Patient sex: M
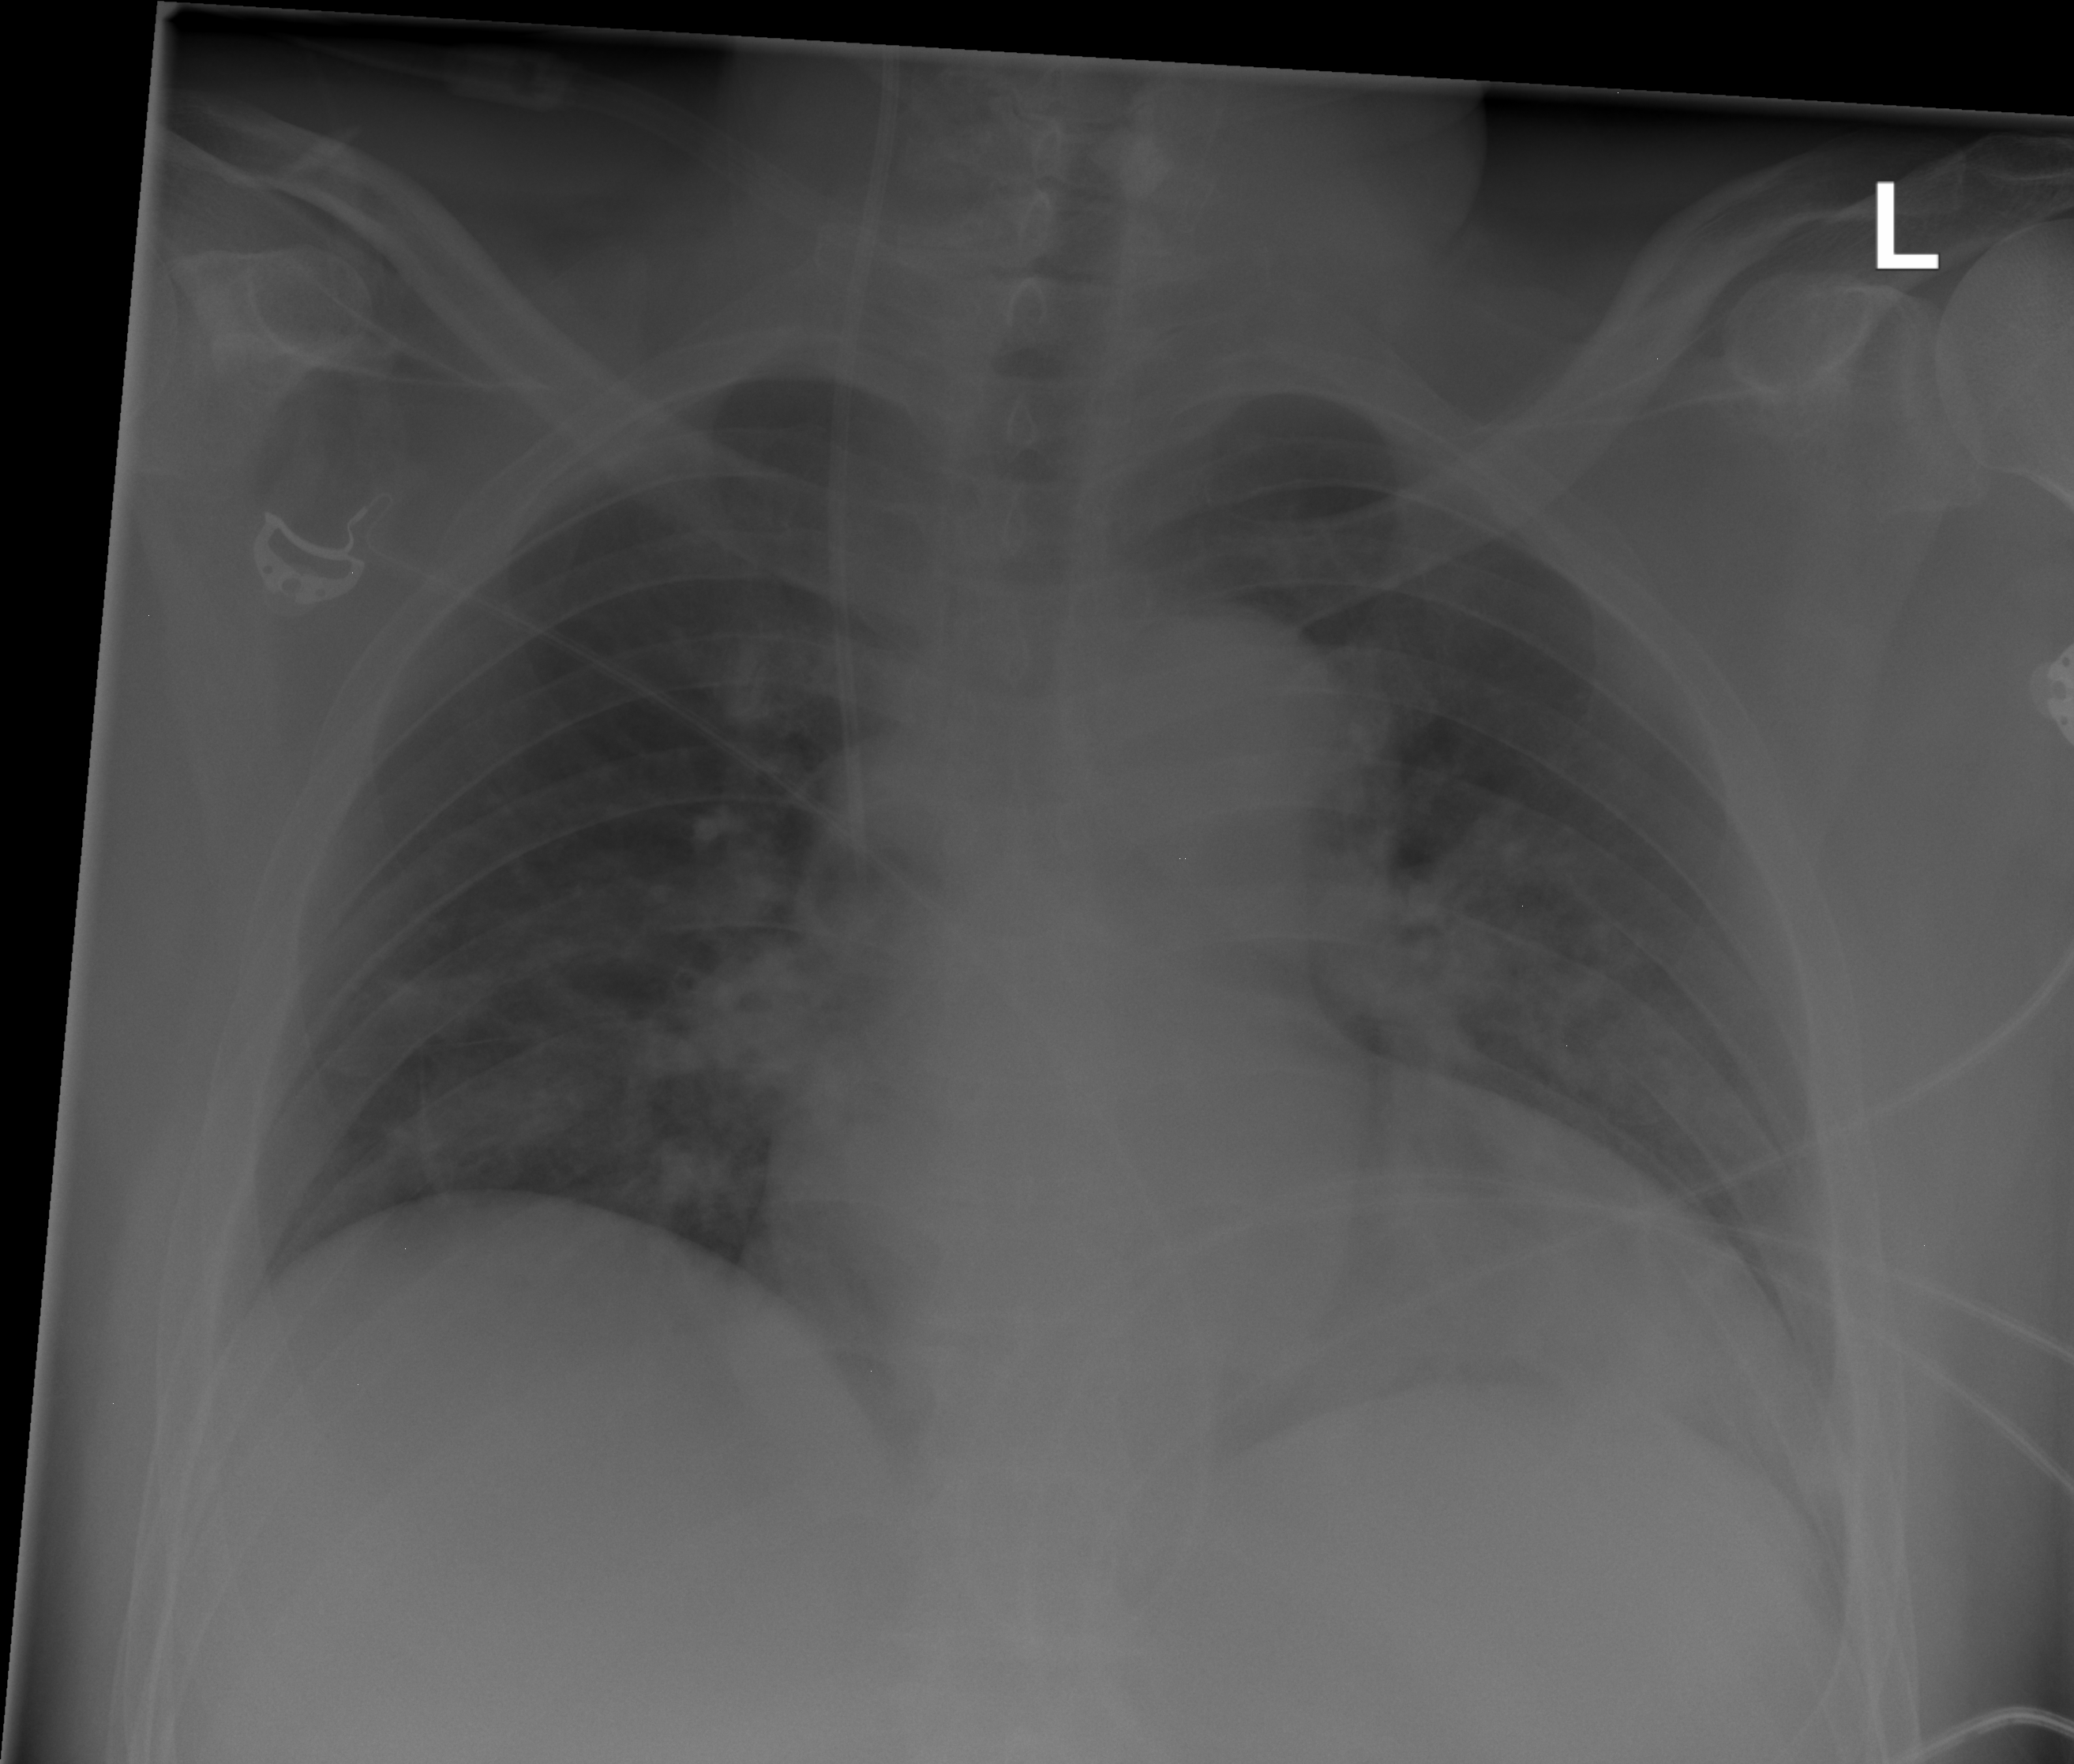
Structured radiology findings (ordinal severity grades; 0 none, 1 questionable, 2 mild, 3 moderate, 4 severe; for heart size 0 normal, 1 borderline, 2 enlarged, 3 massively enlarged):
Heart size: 2
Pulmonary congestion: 2
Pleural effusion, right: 0
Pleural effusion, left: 0
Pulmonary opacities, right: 0
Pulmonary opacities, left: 0
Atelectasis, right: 0
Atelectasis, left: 0